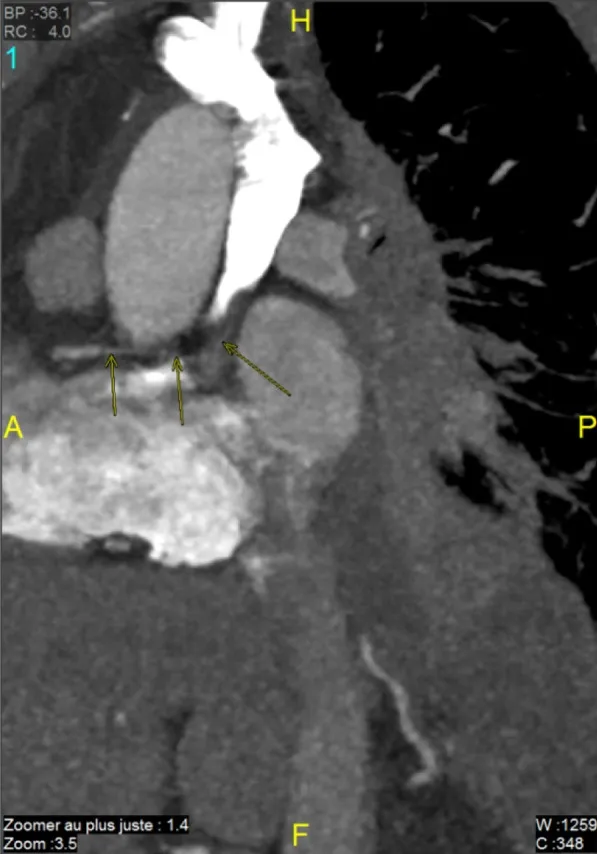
Sagittal section: the path of the ectopic bronchial artery (coroscan).
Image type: radiology (ct)